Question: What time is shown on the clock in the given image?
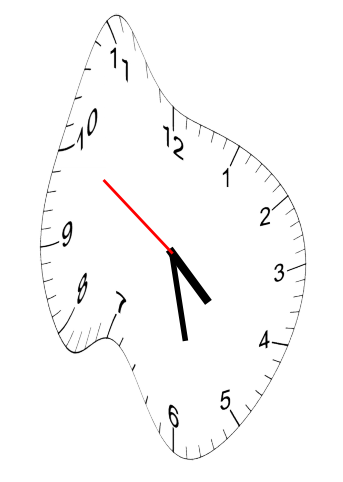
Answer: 04:27:50